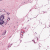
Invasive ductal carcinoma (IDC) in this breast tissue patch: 0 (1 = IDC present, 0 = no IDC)